Interaction volume radius: 10 \u00c5
Interaction volume height: 10 \u00c5
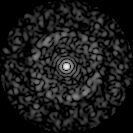
Disorder parameter: 0.8377